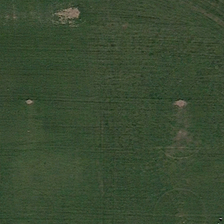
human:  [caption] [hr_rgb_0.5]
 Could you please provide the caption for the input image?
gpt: it is a green meadow where three pitches of bald land scattered .

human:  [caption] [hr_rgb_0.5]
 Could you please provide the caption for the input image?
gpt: the bare land distributes in the meadow .

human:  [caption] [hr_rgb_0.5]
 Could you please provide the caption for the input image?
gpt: there are three khaki points on the meadow .

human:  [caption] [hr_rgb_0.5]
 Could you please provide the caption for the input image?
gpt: there are three khaki points on the meadow .

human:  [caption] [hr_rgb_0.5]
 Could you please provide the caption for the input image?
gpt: it is a piece of green meadow .